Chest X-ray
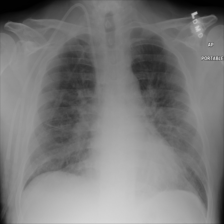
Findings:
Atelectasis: negative
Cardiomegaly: positive
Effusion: positive
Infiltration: negative
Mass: negative
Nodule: negative
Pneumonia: negative
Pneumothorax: negative
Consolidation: negative
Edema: negative
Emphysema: negative
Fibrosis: negative
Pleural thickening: positive
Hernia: negative